Question: The Camera on my galaxy s2(Android 4.4.2) looks like this when i run the color blob sample code. The same code works on my galaxy tab 2 (also Android 4.4.2).
Tried with writing the code from scratch and other sample codes. There are no errors on both devices, but the image looks like this on the S2
Does anybody know how to fix this?

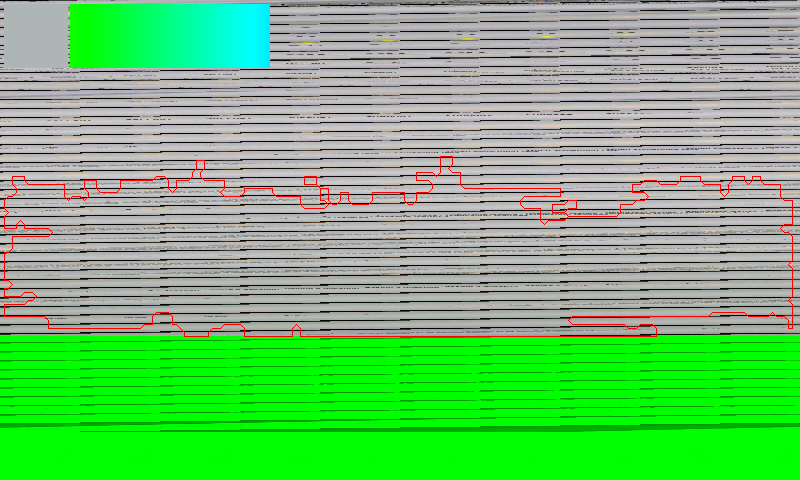
Answer: I have the exact same result running OpenCV Samples on my S2 i9100 with Neatrom 3.6 (4.4.2) and ART enabled. Changing ART back to Dalvik does not change anything (for what it's worth).
Using Stock Samsung Rom fixes the problem. Seems to be something in the Custom Rom which causes the problem.
After some testing this seems to be the only working Rom for me.
I checked without success the following Roms:
- - - - - - -